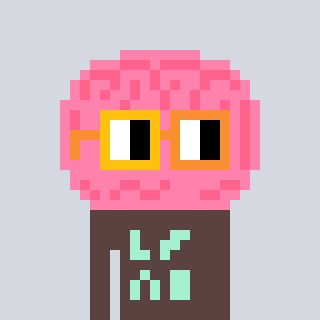
a pixel art character with square yellow and orange glasses, a brain-shaped head and a darkbrown-colored body on a cool background